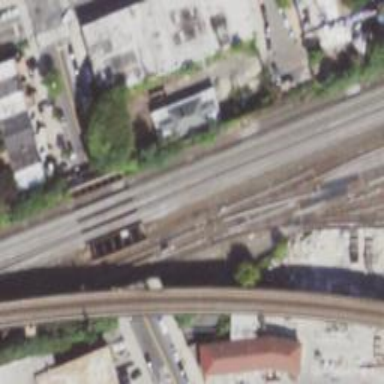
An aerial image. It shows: Railway bridge with electrified rail tracks.